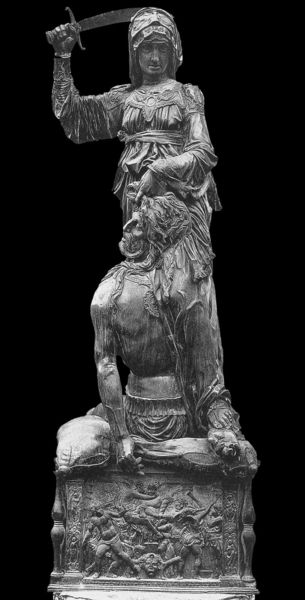
Titel: Judith und Holofernes
Künstler: Donatello
Institution: Florenz, Palazzo Vecchio
Schlagwörter: gott, kampf, mann, umhang, frau, kleid, marmor, tuch, arm, bibel, falten, hinrichtung, köpfen, messer, sockel, stein, tod, skulptur, statue, kopfbedeckung, relief, bein, gewalt, büste, verzierung, schwert, helm, göttin, götter, griechisch, krieger, opfer, schlagen, athene, mörderin, täter, kriger